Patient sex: M
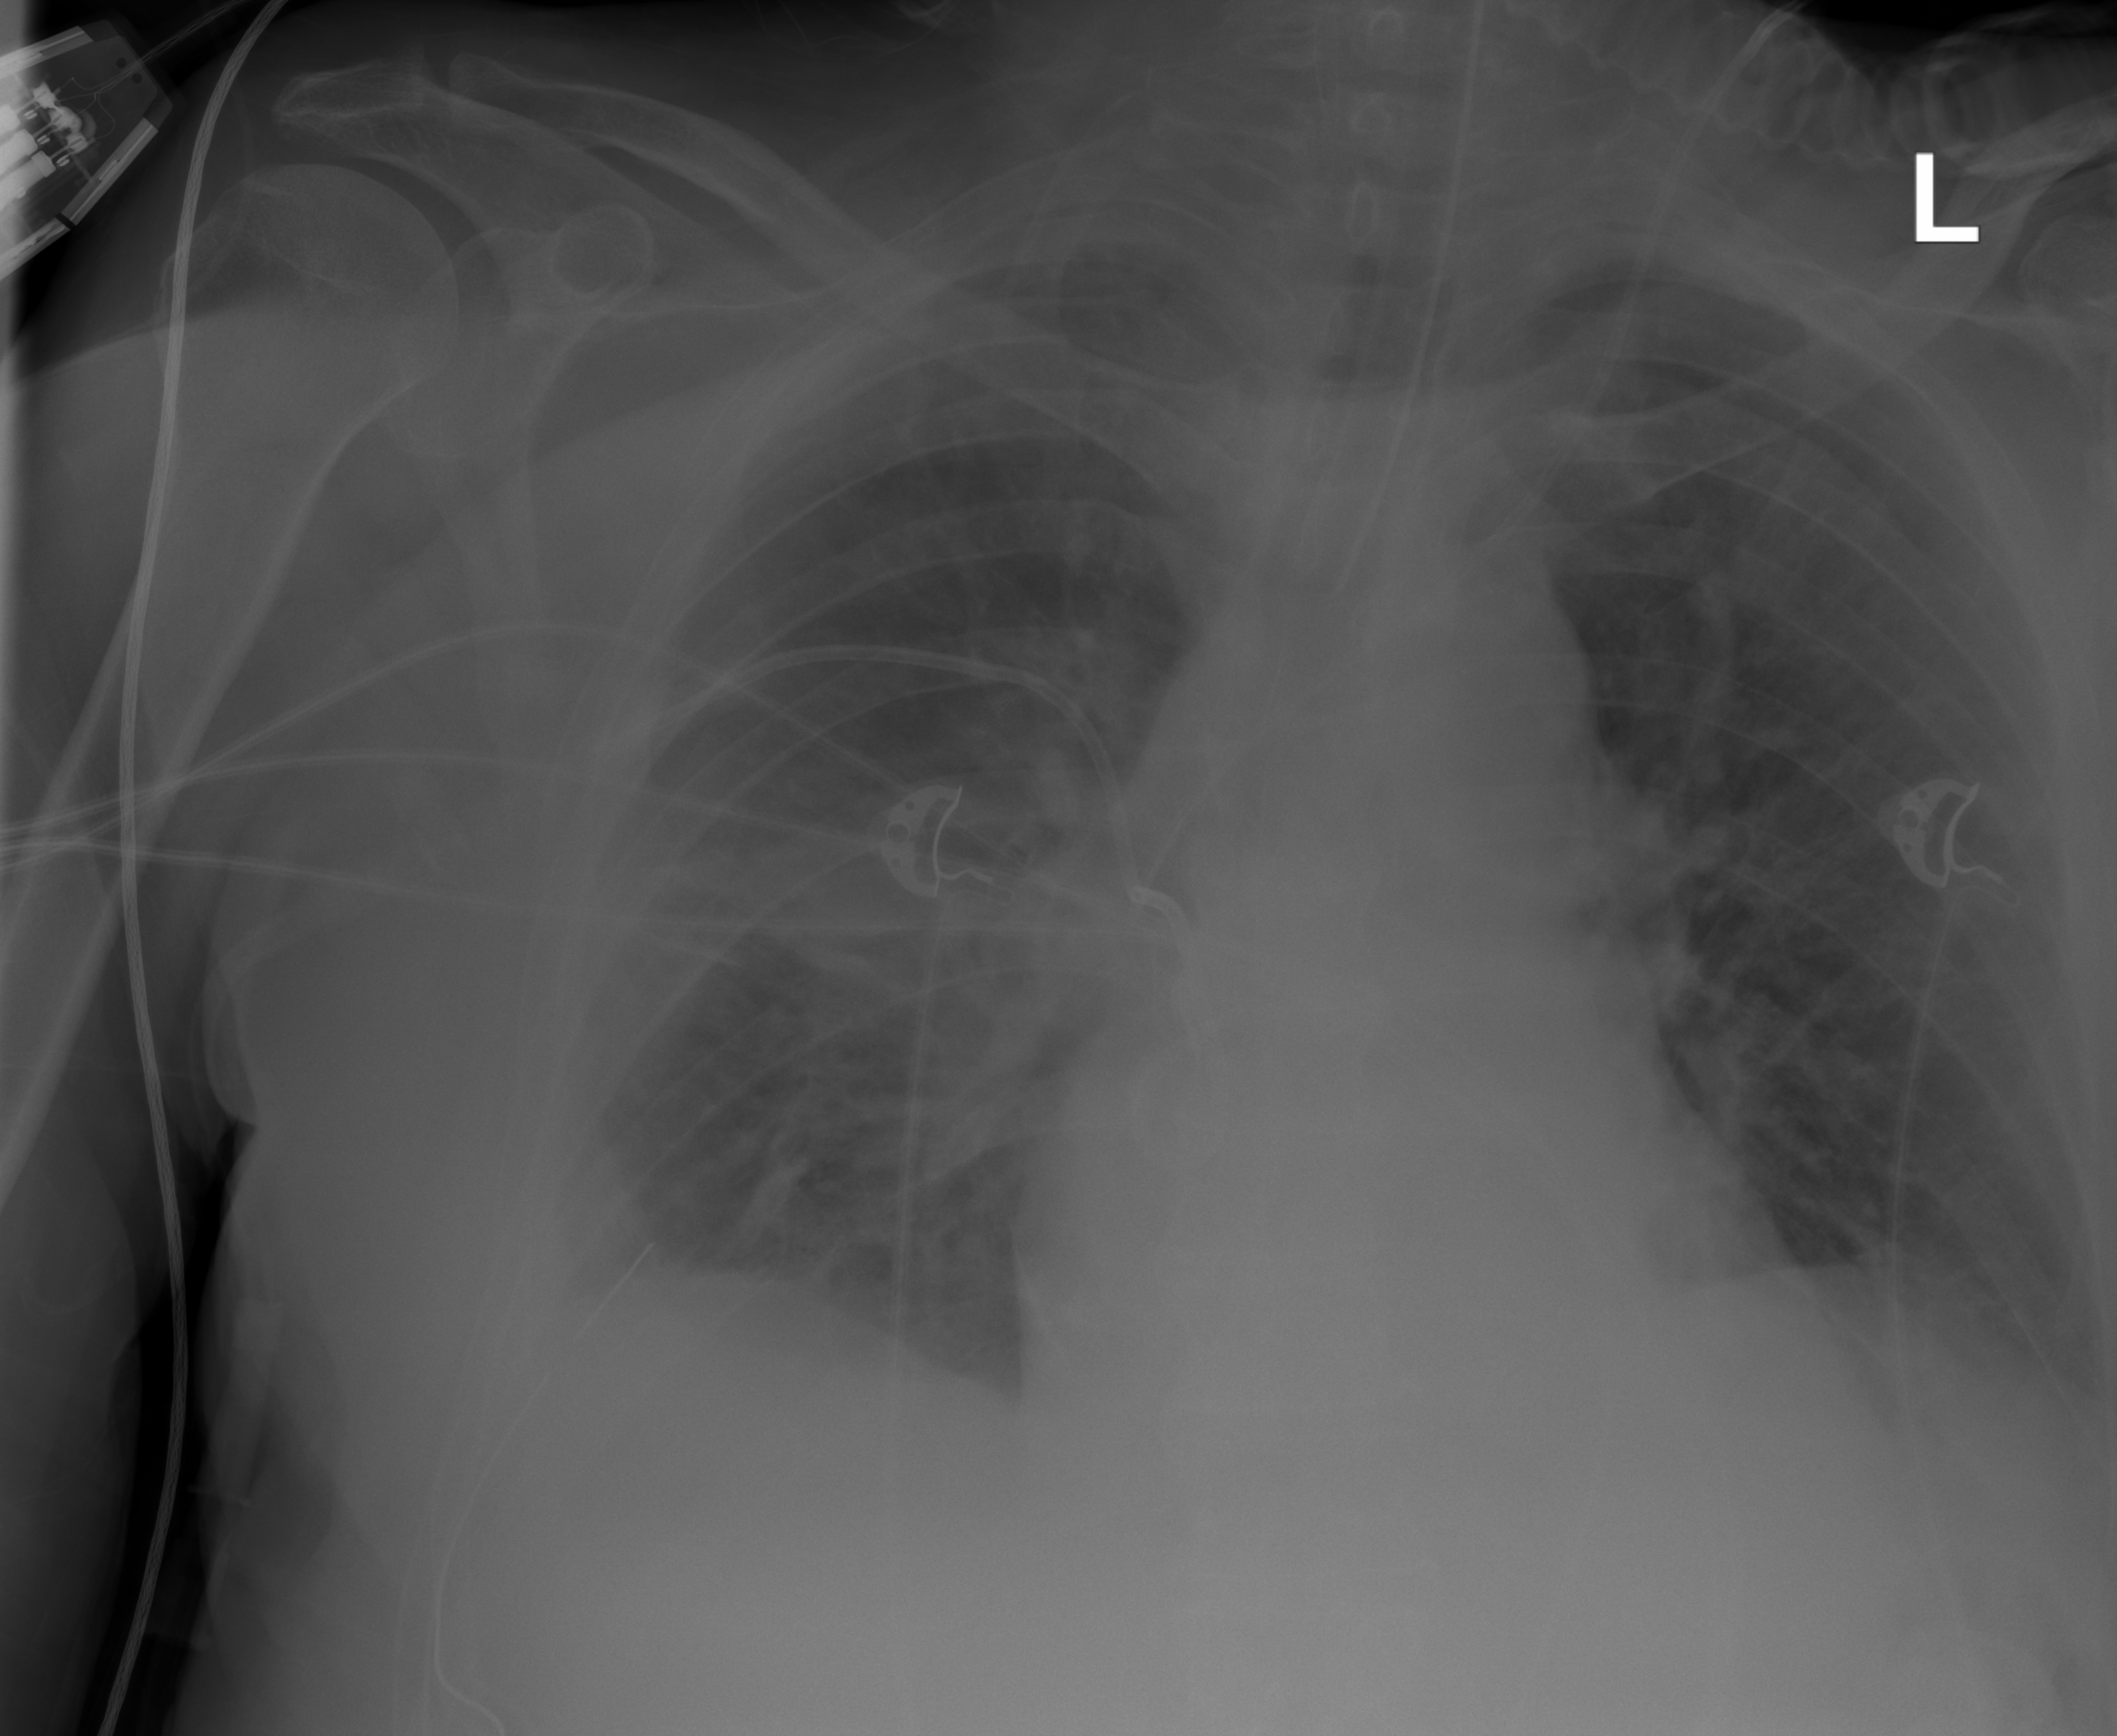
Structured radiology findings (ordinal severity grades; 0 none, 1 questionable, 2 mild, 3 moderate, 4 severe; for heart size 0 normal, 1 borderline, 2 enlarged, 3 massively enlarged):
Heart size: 1
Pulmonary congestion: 2
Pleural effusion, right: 2
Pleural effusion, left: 1
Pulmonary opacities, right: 2
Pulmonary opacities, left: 2
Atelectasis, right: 3
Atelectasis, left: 2